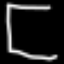
Label: square